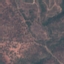
Label: HerbaceousVegetation